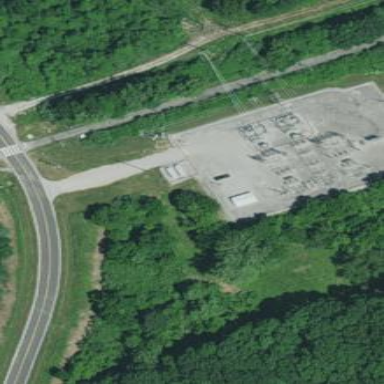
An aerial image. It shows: Power substation.